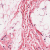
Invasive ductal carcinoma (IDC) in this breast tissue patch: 0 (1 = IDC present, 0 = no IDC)